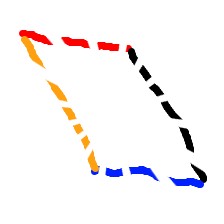
Shape: parallelogram